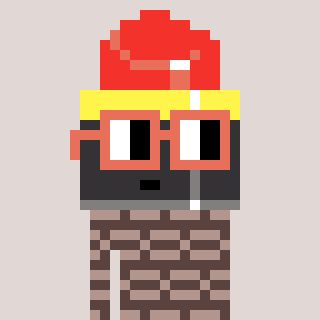
a pixel art character with square orange glasses, a lipstick-shaped head and a darkbrown-colored body on a warm background